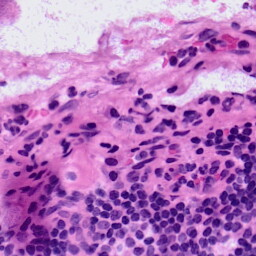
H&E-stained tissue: LymphNode